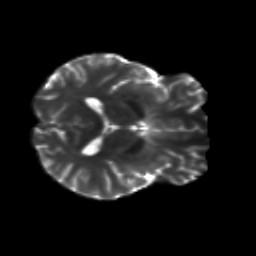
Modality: T2w
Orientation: axial
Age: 22
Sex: male
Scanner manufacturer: siemens
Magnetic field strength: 3 T
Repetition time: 8.8 s
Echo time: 0.085 s